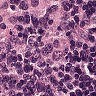
Metastatic tissue present: yes